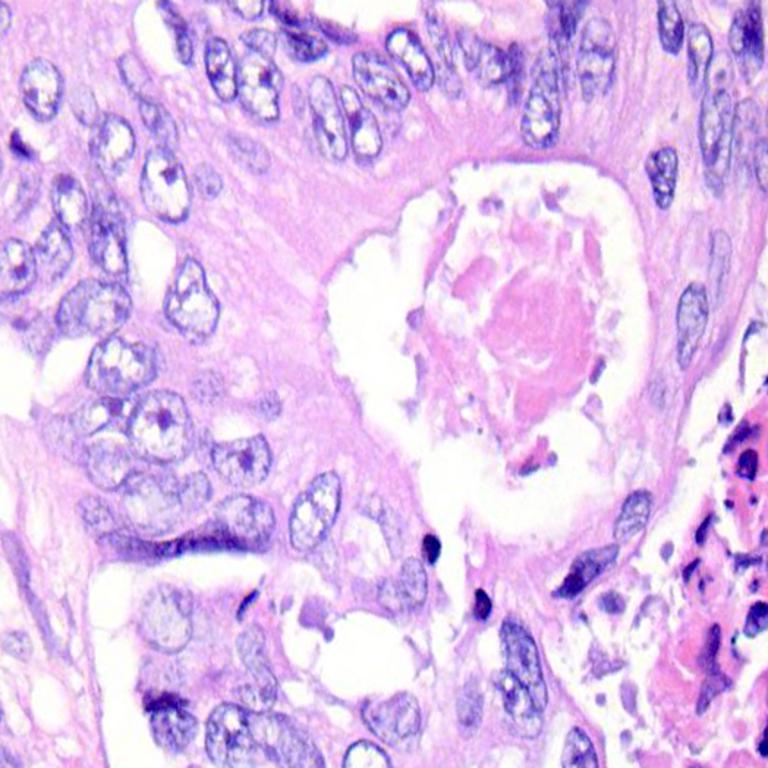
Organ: colon
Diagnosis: adenocarcinomas